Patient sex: M
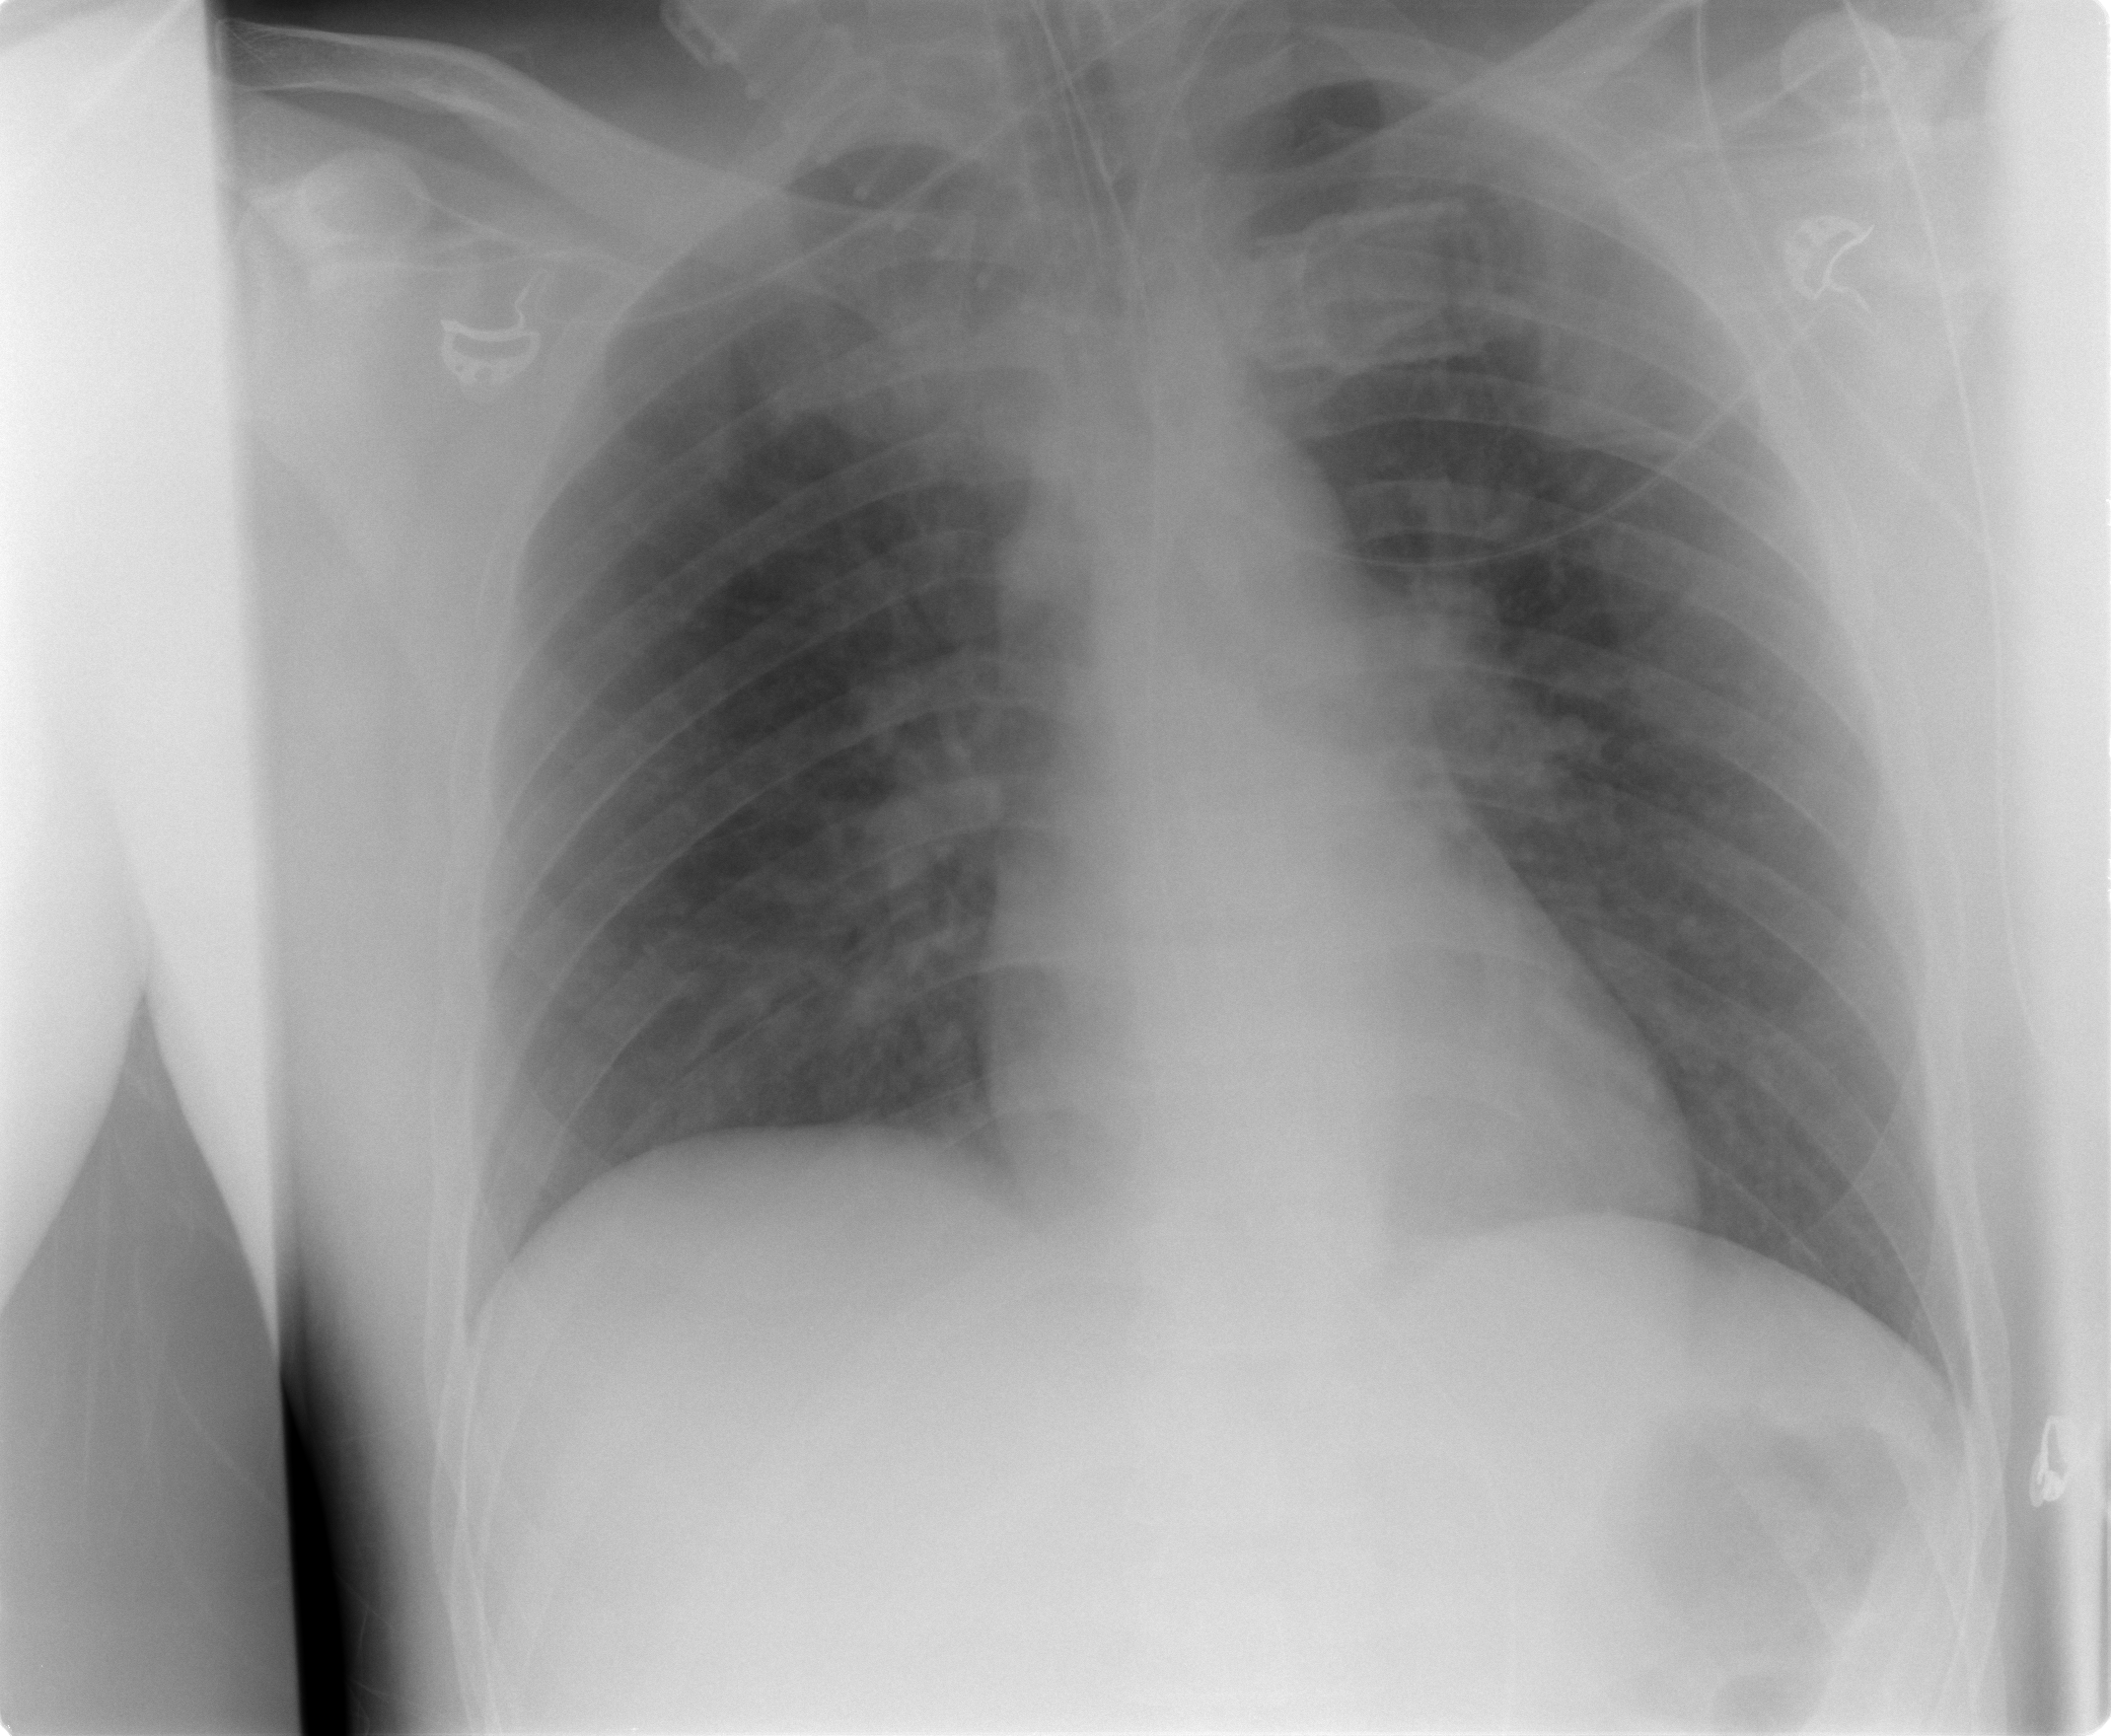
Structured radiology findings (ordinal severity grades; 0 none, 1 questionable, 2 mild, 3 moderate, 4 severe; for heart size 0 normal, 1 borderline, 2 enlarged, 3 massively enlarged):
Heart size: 0
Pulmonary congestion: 0
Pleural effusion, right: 0
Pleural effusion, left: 0
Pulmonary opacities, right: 2
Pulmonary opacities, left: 0
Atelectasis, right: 1
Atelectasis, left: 0